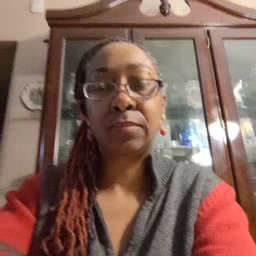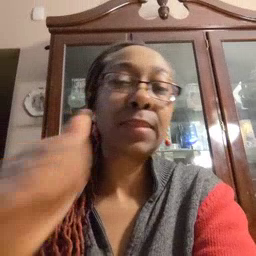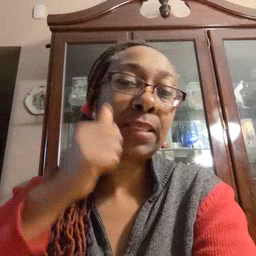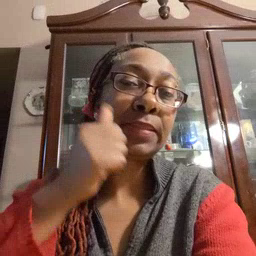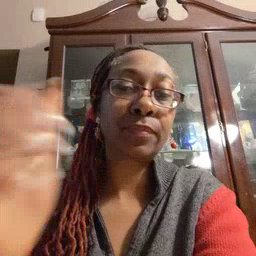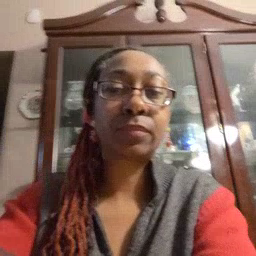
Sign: aunt